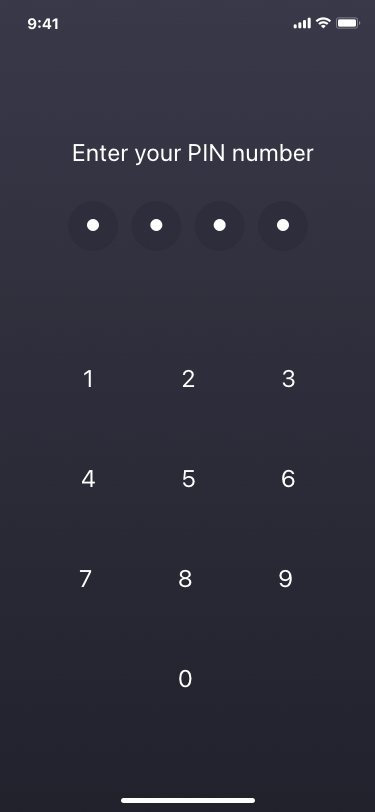
Text in this UI design:
Enter your PIN number
1
4
7
2
5
8
0
3
6
9